【题型】填空题　【知识点】向量　【难度】easy
如图，在正方形\(ABCD\)中，点\(E\)在\(CD\)上，且\(DE=2EC\)，若\(\overrightarrow{AD}=x\overrightarrow{AC}+y\overrightarrow{AE}\)，则\(x=\underline{\quad}\)；\(y=\underline{\quad}\)。

\vspace{2em}
\noindent
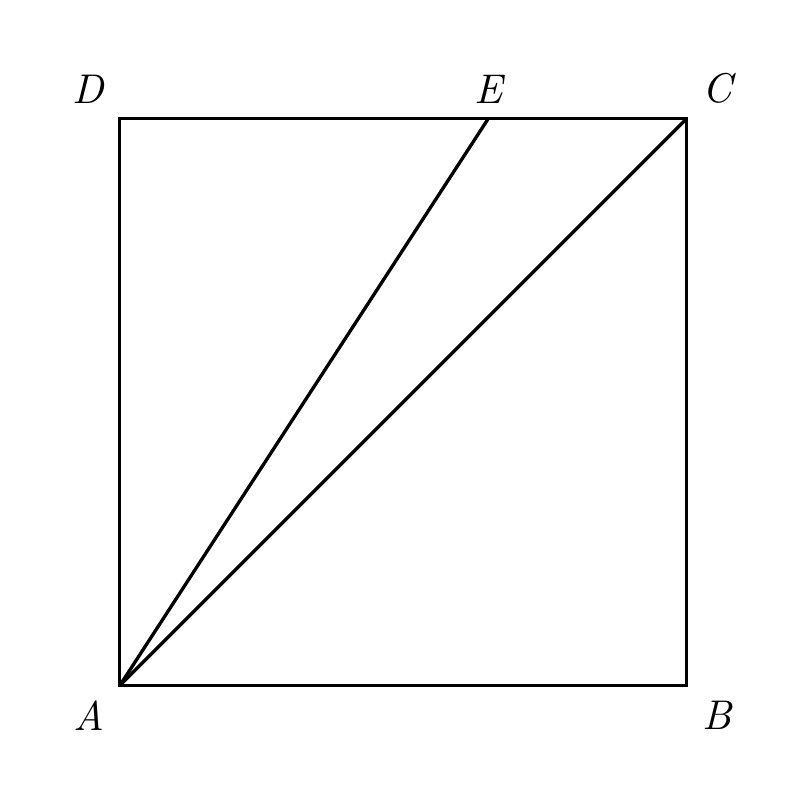
【解答】
【答案】\(-2\)；\(3\)。

\vspace{1em}
\noindent
【分析】由向量的线性运算，结合平面向量基本定理求解即可。

\vspace{1em}
\noindent
【解答】解：在正方形\(ABCD\)中，点\(E\)在\(CD\)上，且\(DE=2EC\)，

则\(\overrightarrow{AC}=\overrightarrow{AB}+\overrightarrow{AD}\)，\(\overrightarrow{AE}=\overrightarrow{AD}+\overrightarrow{DE}=\overrightarrow{AD}+\frac{2}{3}\overrightarrow{AB}\)，

则\(\overrightarrow{AE}-\frac{2}{3}\overrightarrow{AC}=\frac{1}{3}\overrightarrow{AD}\)，

即\(\overrightarrow{AD}=-2\overrightarrow{AC}+3\overrightarrow{AE}\)，

又\(\overrightarrow{AD}=x\overrightarrow{AC}+y\overrightarrow{AE}\)，

则\(x=-2\)，\(y=3\)。

故答案为：\(-2\)；\(3\)。

\vspace{1em}
\noindent
【点评】本题考查了向量的线性运算，重点考查了平面向量基本定理，属基础题。